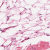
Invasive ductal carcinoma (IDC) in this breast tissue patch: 0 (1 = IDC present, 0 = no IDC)